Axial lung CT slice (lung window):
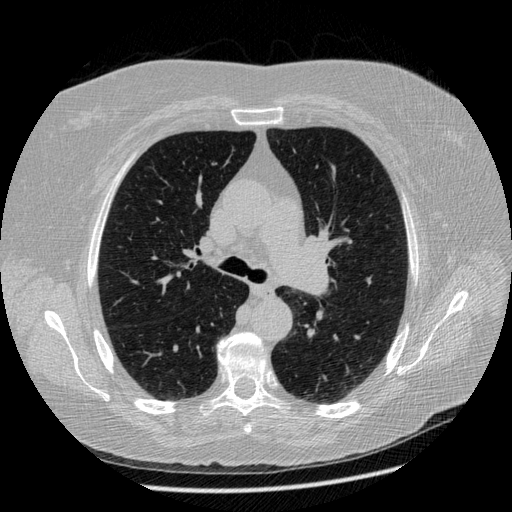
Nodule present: no